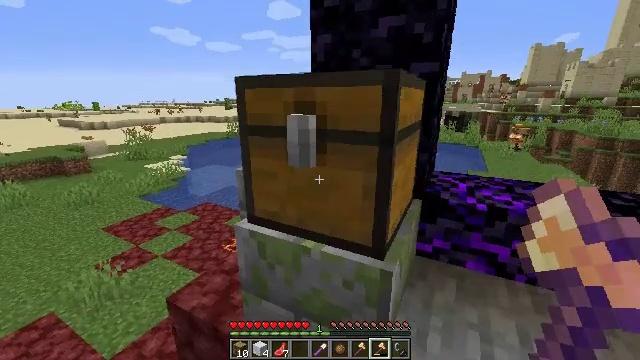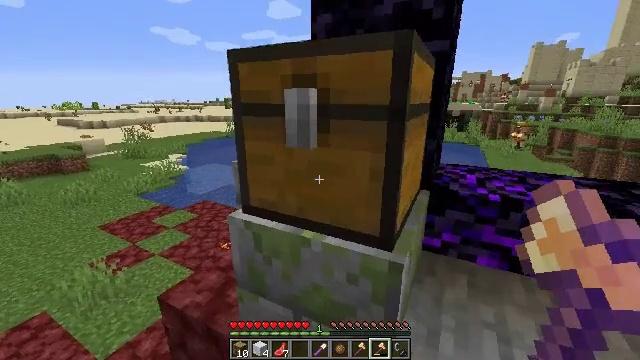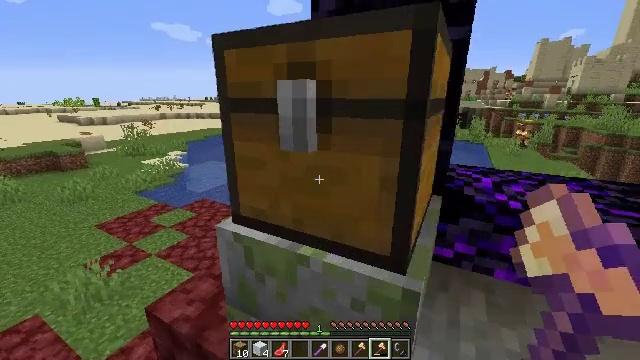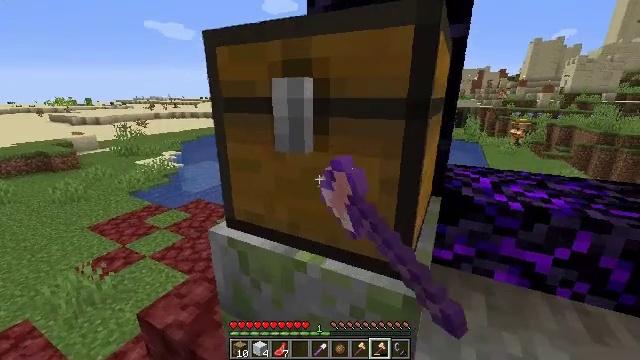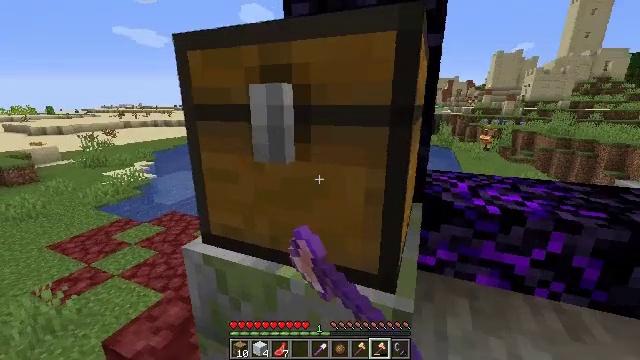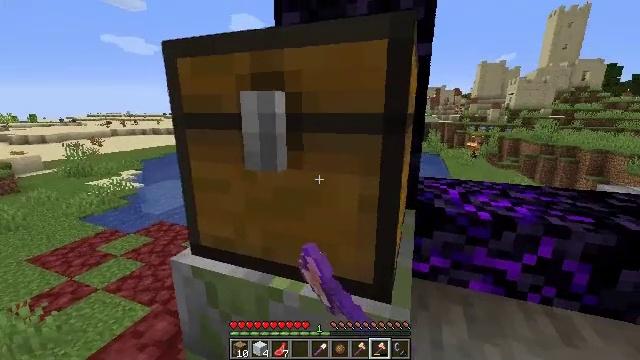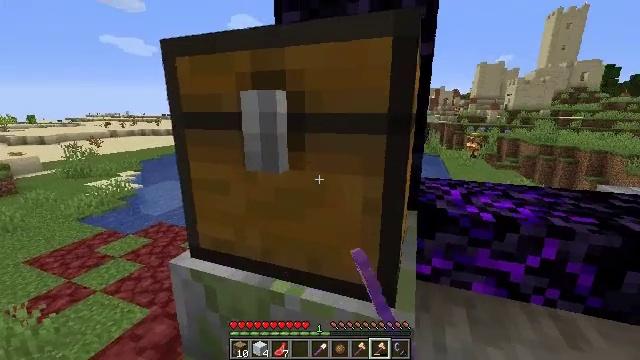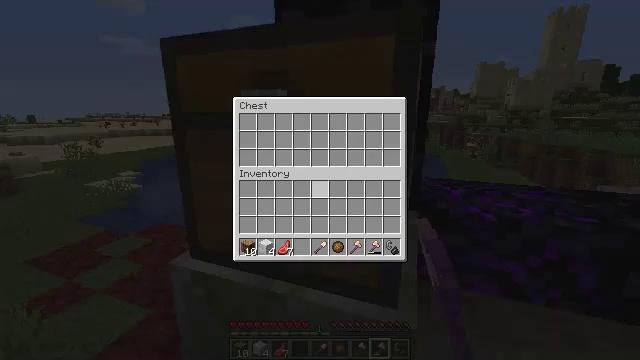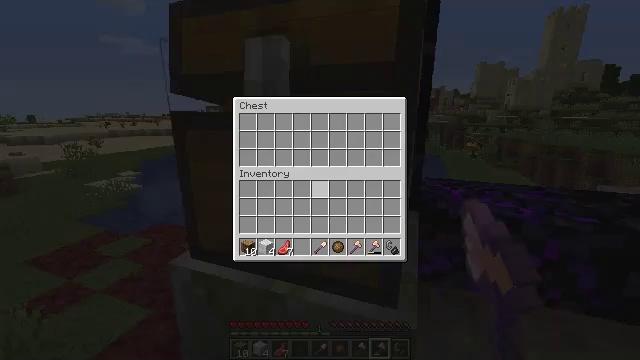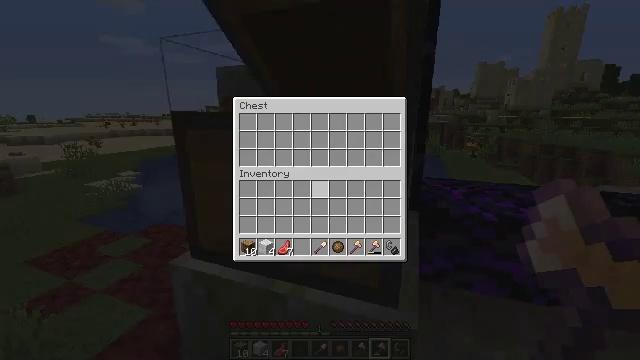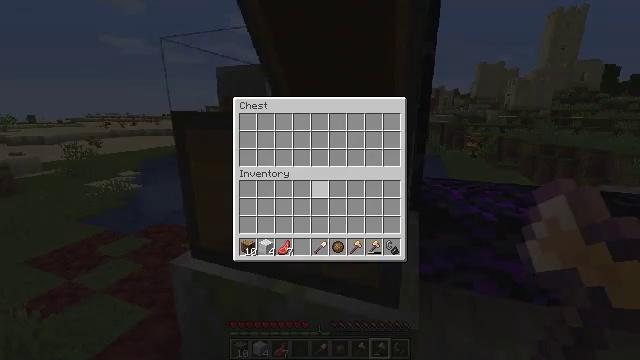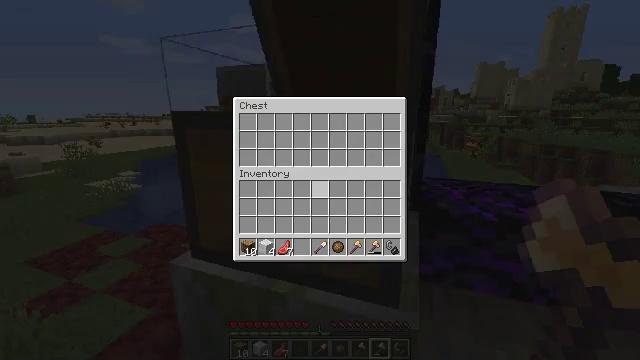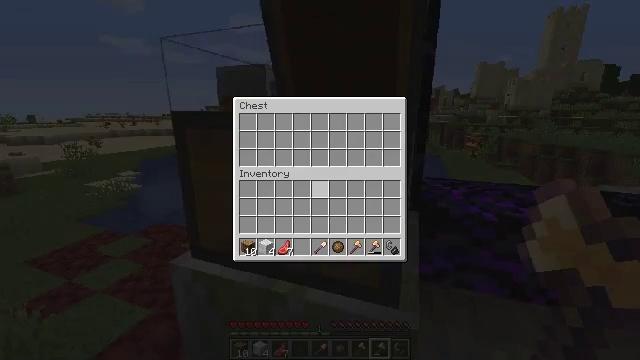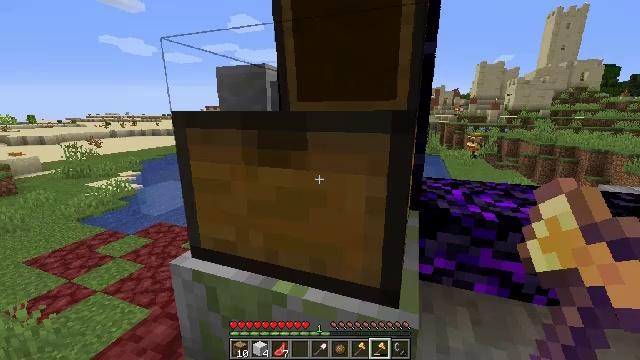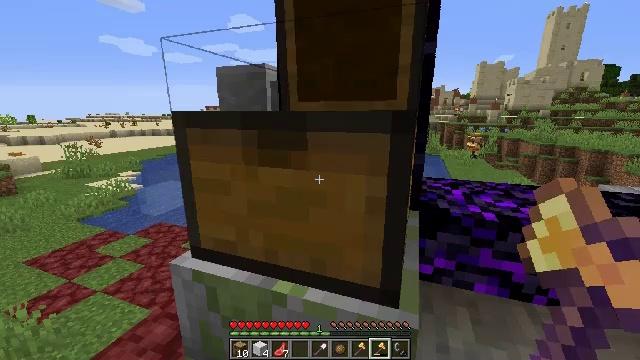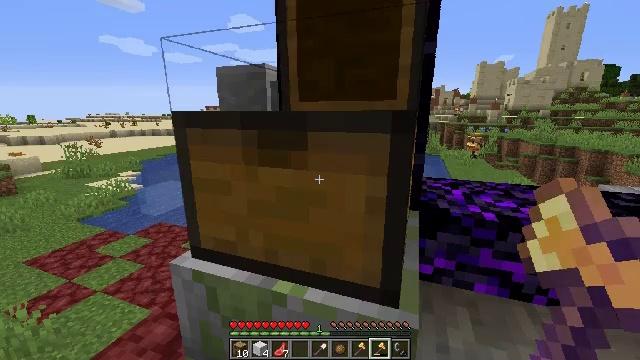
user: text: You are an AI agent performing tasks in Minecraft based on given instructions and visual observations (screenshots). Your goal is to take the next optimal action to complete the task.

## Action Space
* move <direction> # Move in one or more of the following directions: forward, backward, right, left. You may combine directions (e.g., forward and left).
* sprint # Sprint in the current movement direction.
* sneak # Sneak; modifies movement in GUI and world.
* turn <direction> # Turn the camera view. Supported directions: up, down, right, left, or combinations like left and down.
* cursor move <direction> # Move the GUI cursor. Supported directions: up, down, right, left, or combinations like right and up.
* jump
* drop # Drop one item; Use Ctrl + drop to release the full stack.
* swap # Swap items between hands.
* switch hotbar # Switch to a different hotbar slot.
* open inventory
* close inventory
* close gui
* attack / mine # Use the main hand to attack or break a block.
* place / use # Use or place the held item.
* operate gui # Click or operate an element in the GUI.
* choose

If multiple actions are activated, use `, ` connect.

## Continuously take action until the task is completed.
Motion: motion action
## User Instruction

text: Reclaim the chest into your inventory.
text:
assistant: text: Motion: move forward
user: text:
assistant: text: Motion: use / place
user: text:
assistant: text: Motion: use / place
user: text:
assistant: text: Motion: turn right and up, use / place
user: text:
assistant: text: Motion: turn right and up
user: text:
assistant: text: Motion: no_op
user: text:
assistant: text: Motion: open gui
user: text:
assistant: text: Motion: no_op
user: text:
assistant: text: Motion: no_op
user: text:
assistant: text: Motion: no_op
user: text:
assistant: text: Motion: no_op
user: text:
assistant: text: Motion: no_op
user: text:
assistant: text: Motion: no_op
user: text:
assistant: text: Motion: close gui
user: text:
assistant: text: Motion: open inventory
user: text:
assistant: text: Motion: open inventory
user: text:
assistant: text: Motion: no_op
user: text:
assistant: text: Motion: attack / mine
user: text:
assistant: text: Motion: attack / mine
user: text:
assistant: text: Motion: attack / mine
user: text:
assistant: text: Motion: attack / mine
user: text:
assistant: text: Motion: attack / mine
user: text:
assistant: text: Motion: attack / mine
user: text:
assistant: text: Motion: attack / mine
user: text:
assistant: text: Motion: attack / mine
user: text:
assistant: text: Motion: attack / mine
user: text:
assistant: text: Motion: attack / mine
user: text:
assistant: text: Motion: attack / mine
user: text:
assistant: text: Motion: attack / mine